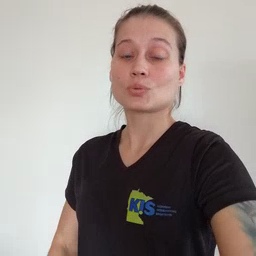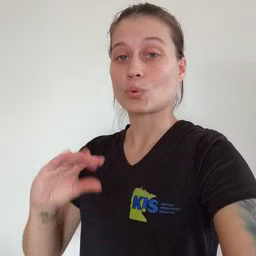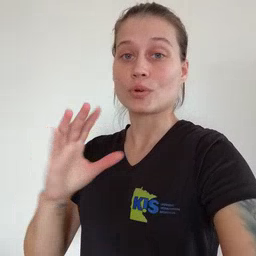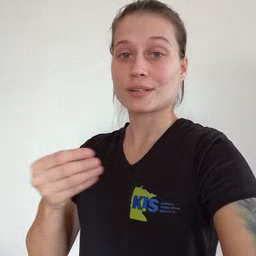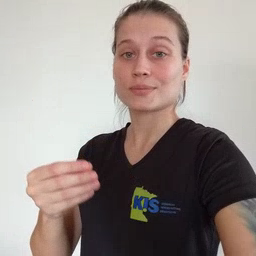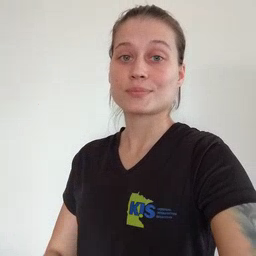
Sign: story